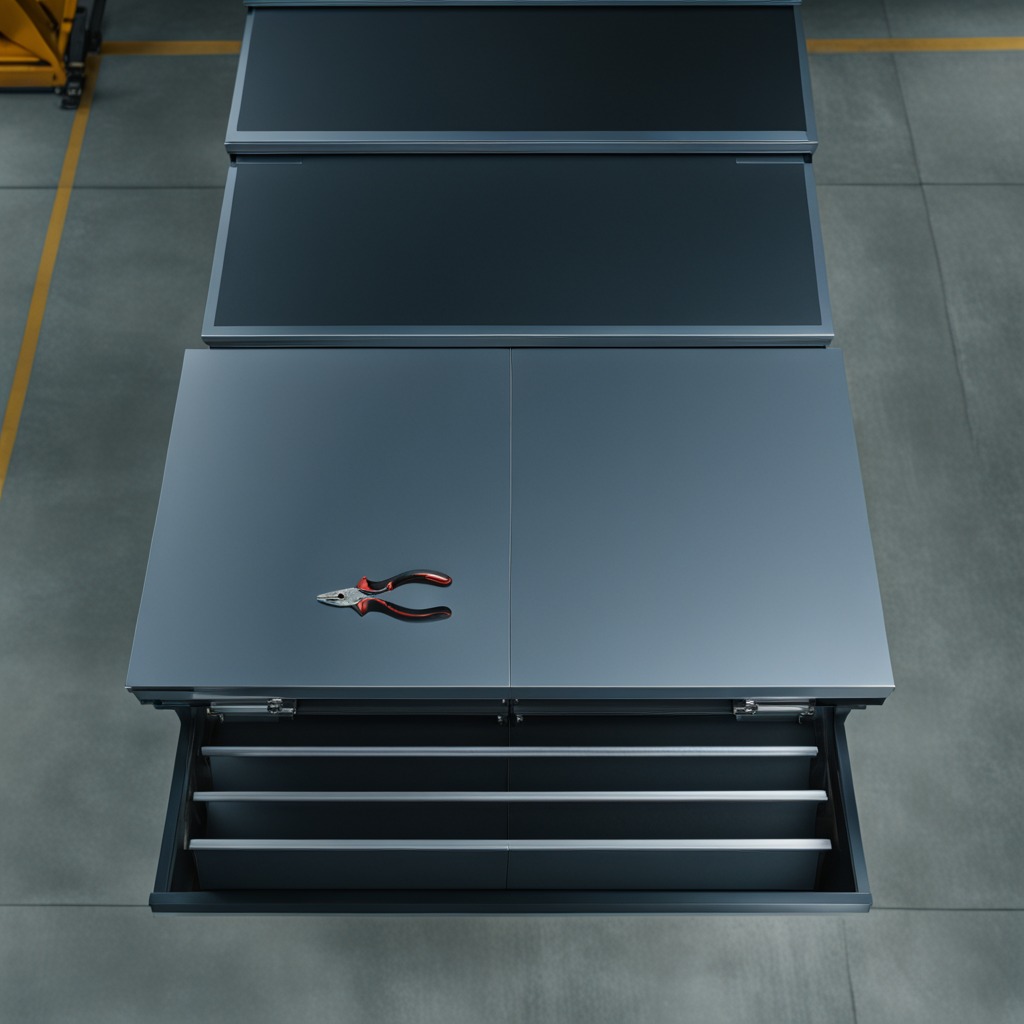
A plier lies on the toolbox surface in an airplane hangar workshop 8K.